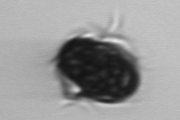
Label: Mesodinium